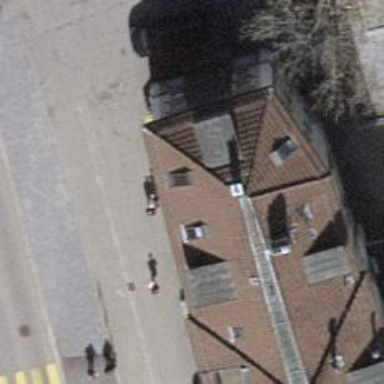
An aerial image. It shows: Bakery.